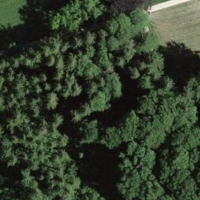
EUNIS habitat code: 41
Species observed at this site:
Aruncus dioicus